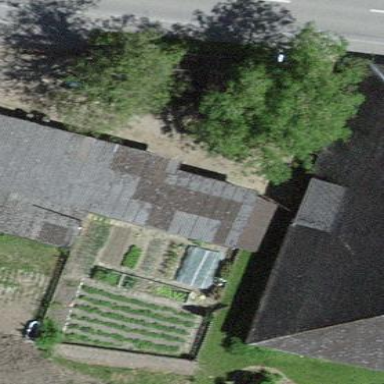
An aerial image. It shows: Farm auxiliary building.